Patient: sex M, age 77
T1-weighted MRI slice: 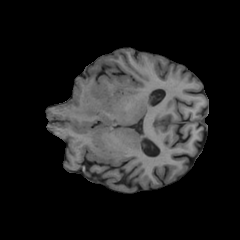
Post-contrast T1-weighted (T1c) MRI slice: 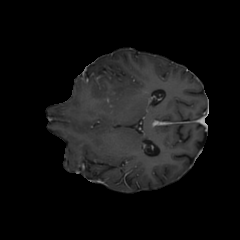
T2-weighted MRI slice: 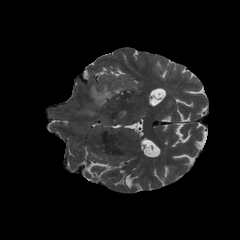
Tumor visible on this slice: yes
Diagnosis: Glioblastoma, IDH-wildtype
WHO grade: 4